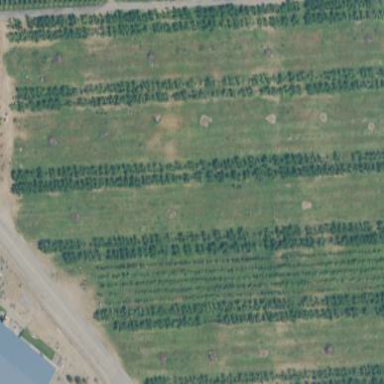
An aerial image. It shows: Orchard.